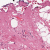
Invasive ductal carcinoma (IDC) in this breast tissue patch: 0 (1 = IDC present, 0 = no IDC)